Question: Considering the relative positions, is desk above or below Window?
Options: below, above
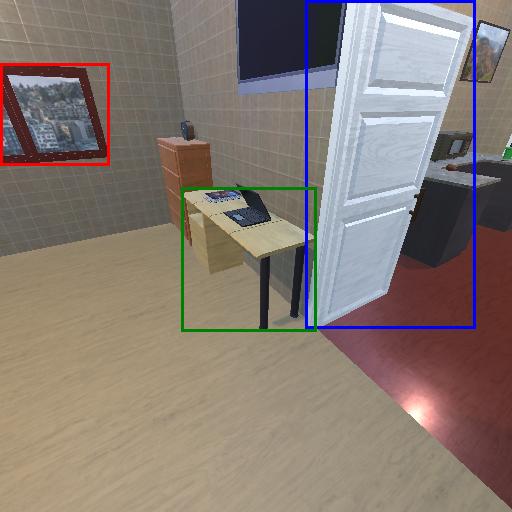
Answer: below